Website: apple
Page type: billing-address
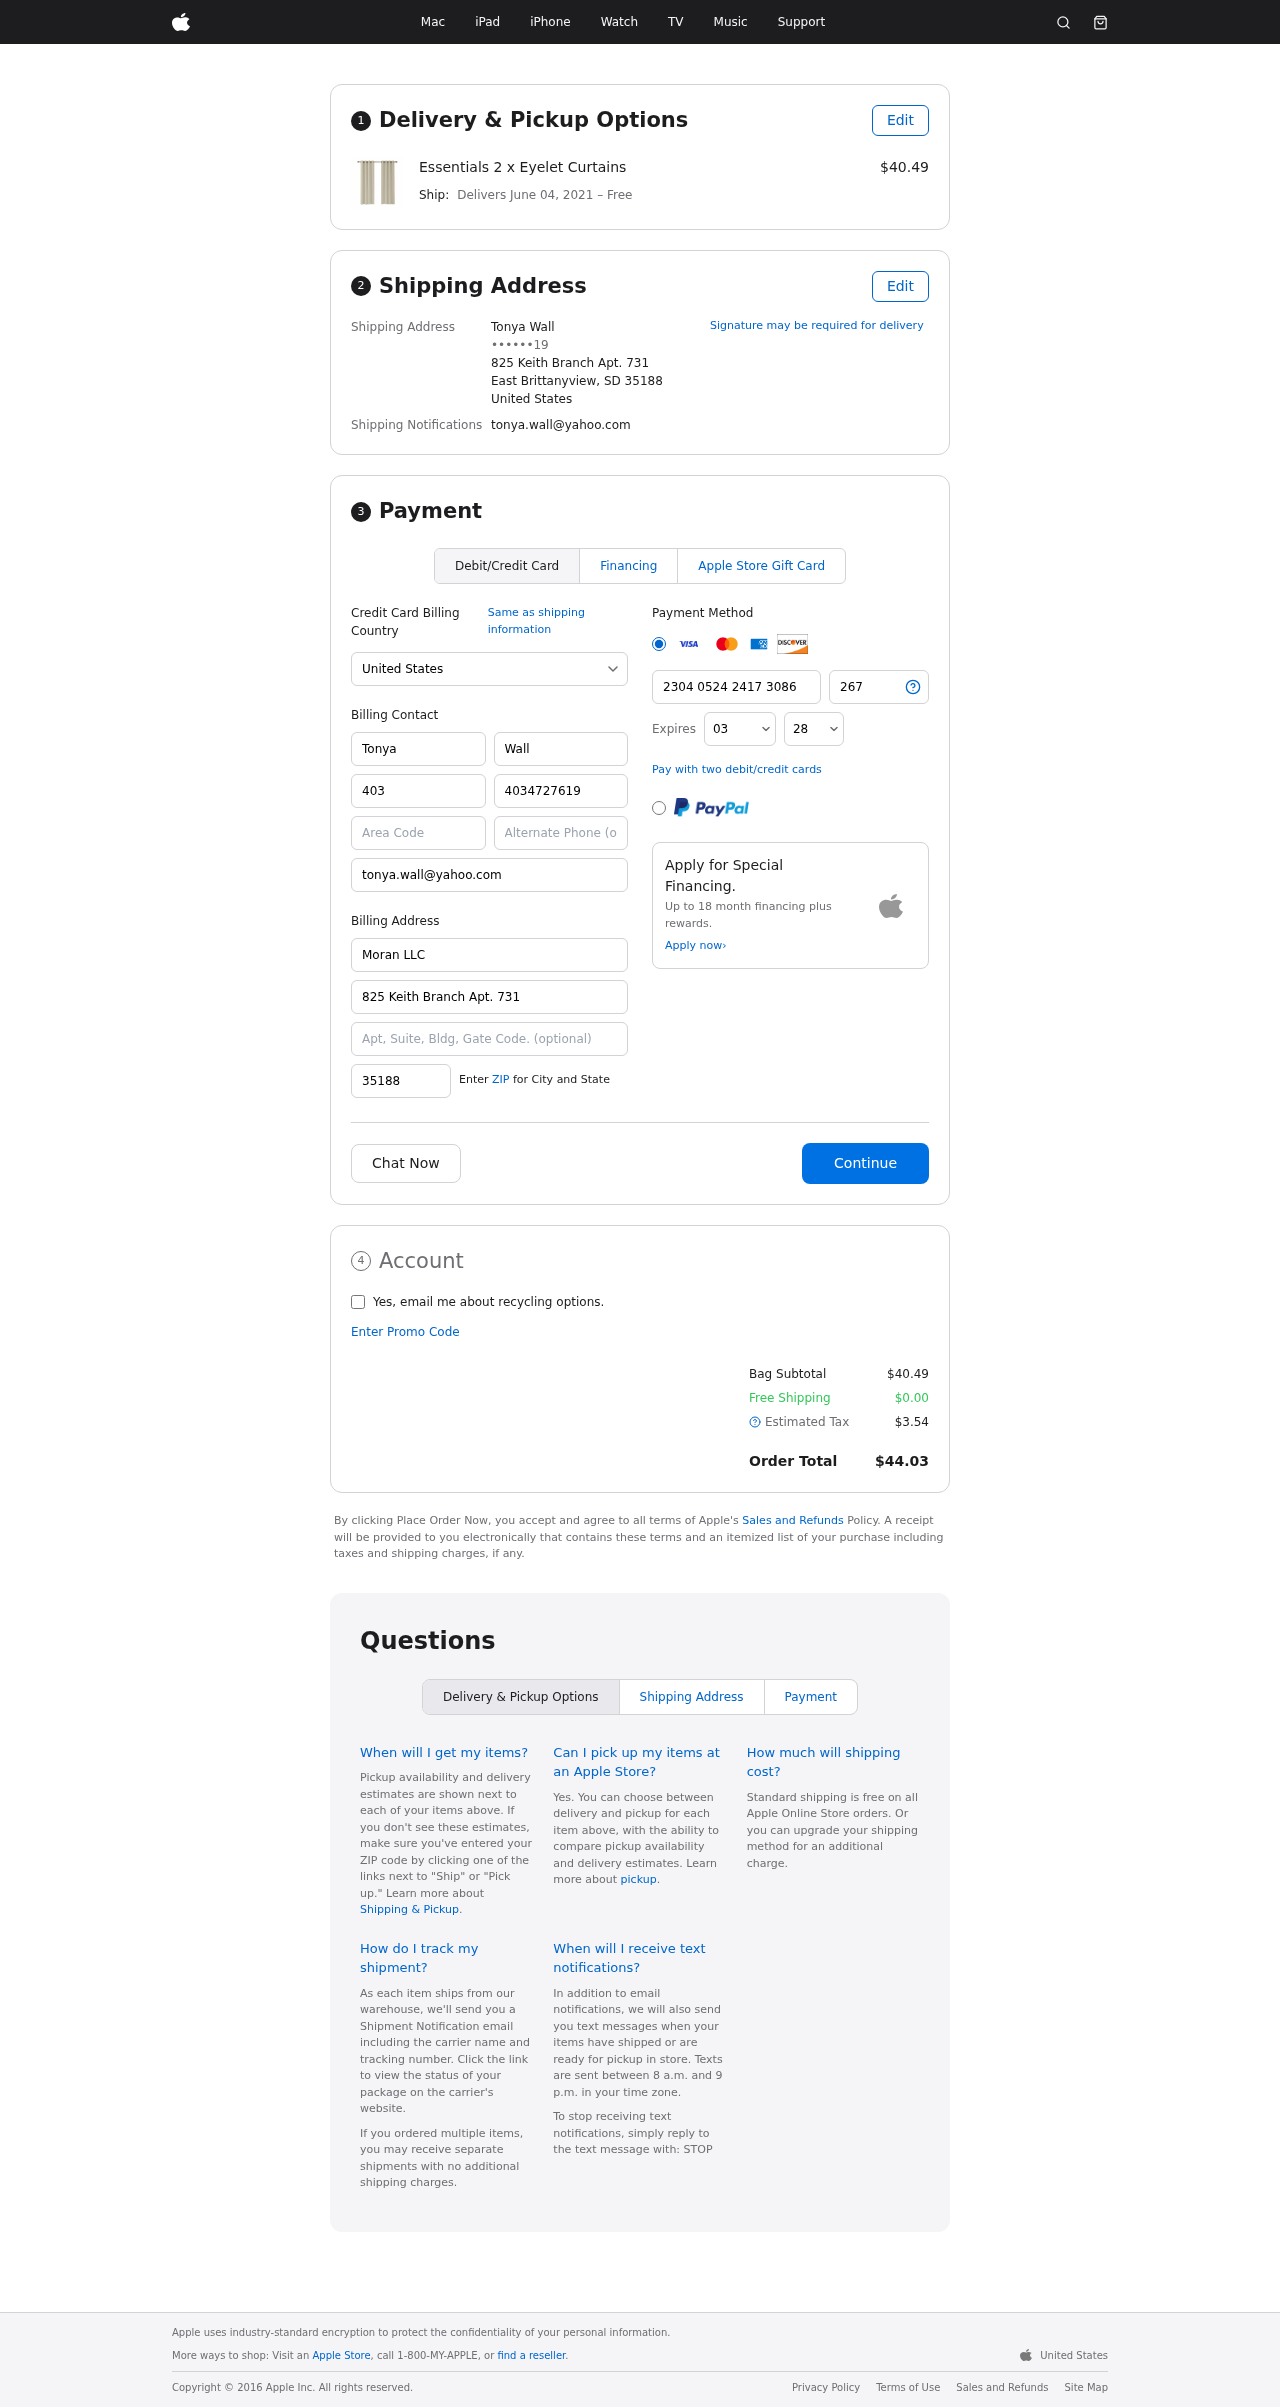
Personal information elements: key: PII_CARD_CVV
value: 267
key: PII_CARD_EXPIRY_MONTH
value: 03
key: PII_CARD_EXPIRY_YEAR
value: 28
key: PII_CARD_NUMBER
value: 2304 0524 2417 3086
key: PII_CITY_STATE_ZIP
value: East Brittanyview, SD 35188
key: PII_COUNTRY
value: United States
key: PII_EMAIL
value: tonya.wall@yahoo.com
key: PII_FULLNAME
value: Tonya Wall
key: PII_STREET
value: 825 Keith Branch Apt. 731
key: PII_PHONE_MASKED
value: ••••••19
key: PII_BILLING_FIRSTNAME
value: Tonya
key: PII_BILLING_LASTNAME
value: Wall
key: PII_BILLING_PHONE_AREA
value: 403
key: PII_BILLING_PHONE
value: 4034727619
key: PII_BILLING_EMAIL
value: tonya.wall@yahoo.com
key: PII_BILLING_COMPANY
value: Moran LLC
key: PII_BILLING_STREET
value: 825 Keith Branch Apt. 731
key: PII_BILLING_POSTCODE
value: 35188
Product elements: key: PRODUCT1_NAME
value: Essentials 2 x Eyelet Curtains
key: PRODUCT1_PRICE
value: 40.49
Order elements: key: ORDER_DELIVERY_DATE
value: June 04, 2021
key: ORDER_SUBTOTAL
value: $40.49
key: ORDER_SHIPPING_COST
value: $0.00
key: ORDER_TAX
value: $3.54
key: ORDER_TOTAL
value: $44.03